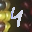
Label: 4